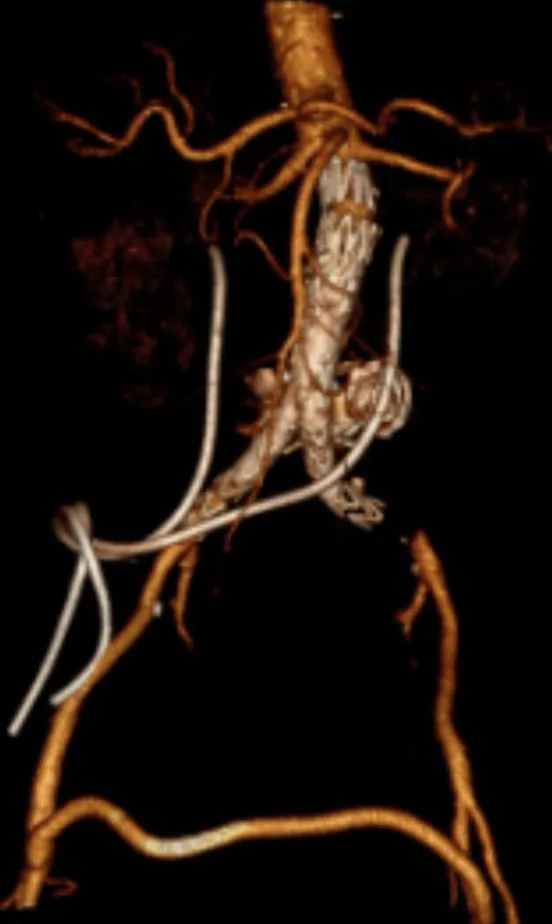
Post-procedural CTA showing the final result. . CTA: computed tomography angiography.
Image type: radiology (ct)